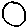
Label: circle